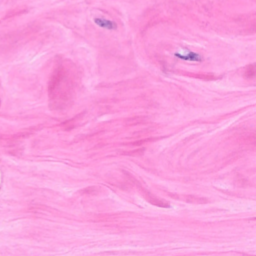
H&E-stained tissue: Breast